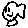
Label: fish